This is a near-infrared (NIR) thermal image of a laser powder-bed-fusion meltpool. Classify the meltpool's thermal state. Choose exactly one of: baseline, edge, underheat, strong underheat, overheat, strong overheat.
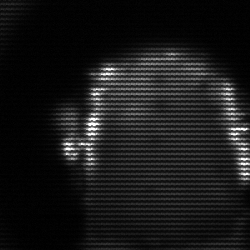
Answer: baseline